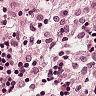
Metastatic tissue present: no